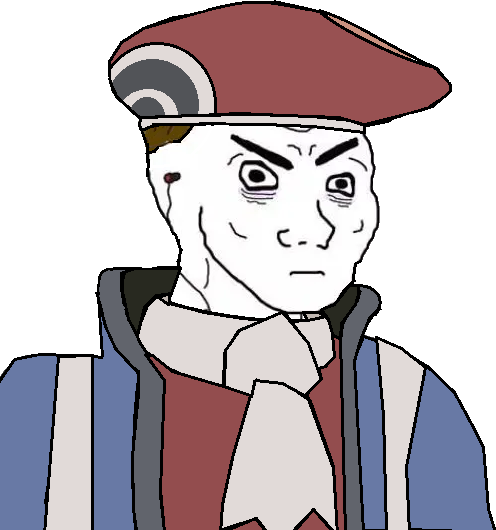
Label: 5_Doomer